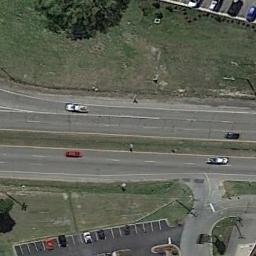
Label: freeway